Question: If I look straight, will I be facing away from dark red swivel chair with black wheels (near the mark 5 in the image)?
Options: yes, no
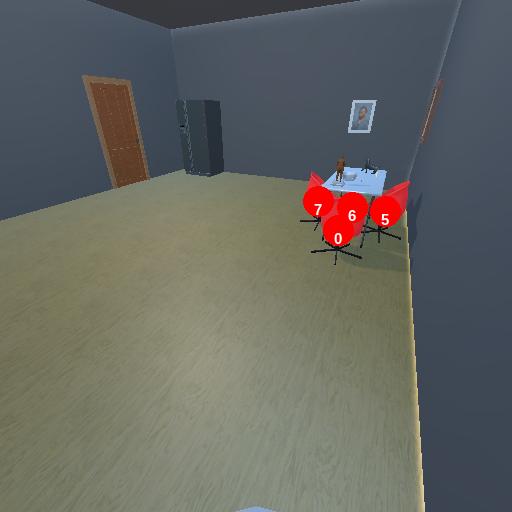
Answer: yes